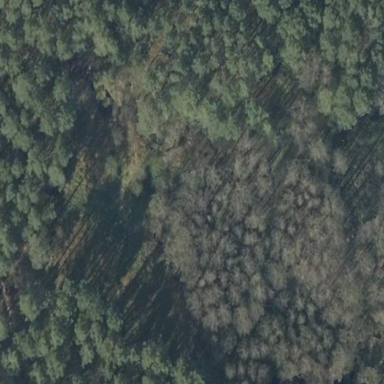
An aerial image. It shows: Broadleaved woodland area.